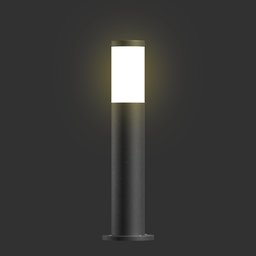
Label: lighting